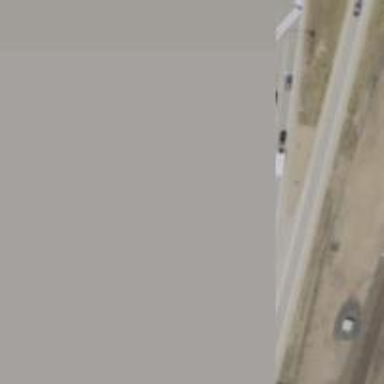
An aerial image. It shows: Trunk link road with asphalt surface.